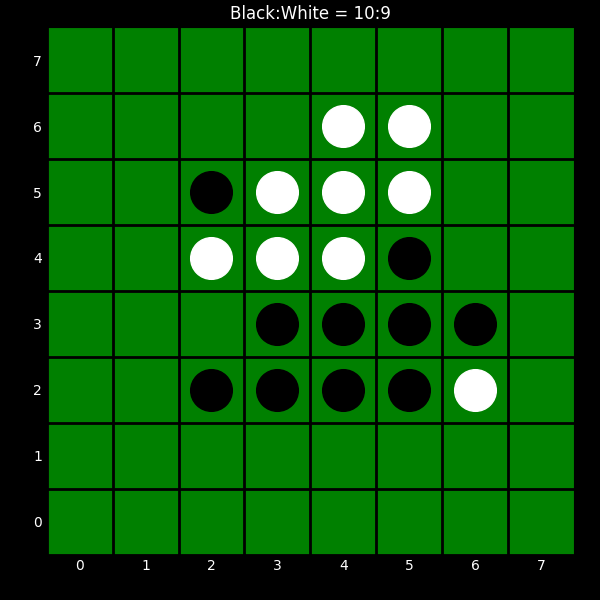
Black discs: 10
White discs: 9